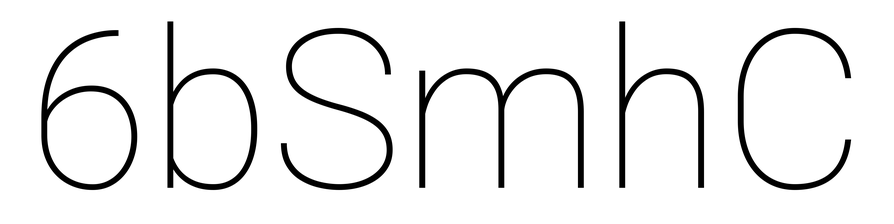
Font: Roboto_Thin